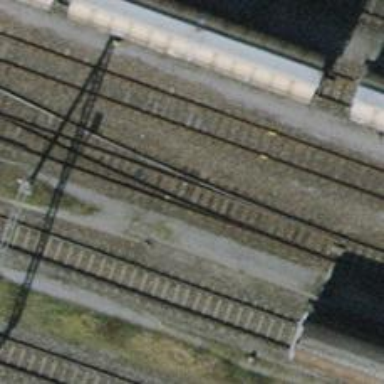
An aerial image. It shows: Single-track railway spur.